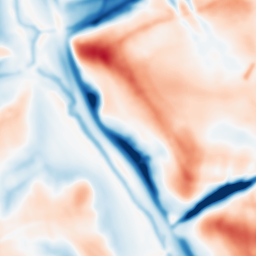
Category: multiscale
Decomposition family: dog_multiscale
Decomposition parameters: sigma_ratio: 2
n_scales: 3
base_sigma: 2
Upsampling method: quintic
Upsampling parameters: scale: 8
Upsampling scale: 8